Question: I have a problem in my App. I set a badge value at one of the tabs in the UITabBar. The Badge value is correctly red and the circle around the badge value is correctly in white. The problem is, that the color of the text is gray (160, 160, 160). It is the same color like the normal state tabbaritem text is, but I set this color nowhere in the app code and I do not know where this color come from.
I searched for that issue in the whole net since weeks but I cannot find any solution. The only answer I found everywhere is, that it is not possible to change the color of the text of the badge value. But if it is not possible, why is it changed in my app?
I hope, that somebody can help me with that issue...
- <URL>- -
---
Edit 02.11.2012 - Code
Creation of TabBarController:
'''
#import "ExtendedTabBarController.h"
#import "configuration.h"
@implementation ExtendedTabBarController
- (void)viewDidLoad {
[super viewDidLoad];
[[UITabBarItem appearance] setTitleTextAttributes:[NSDictionary dictionaryWithObjectsAndKeys: [UIColor colorWithRed:207.0/255.0 green:70.0/255.0 blue:61.0/255.0 alpha:1], UITextAttributeTextColor, [UIFont fontWithName:@"KievitPro-Regular" size:10.0], UITextAttributeFont, nil] forState:UIControlStateSelected];
[[UITabBarItem appearance] setTitleTextAttributes:[NSDictionary dictionaryWithObjectsAndKeys: [UIColor colorWithRed:255.0/255.0 green:255.0/255.0 blue:255.0/255.0 alpha:1], UITextAttributeTextColor, [UIFont fontWithName:@"KievitPro-Regular" size:10.0], UITextAttributeFont, nil] forState:UIControlStateNormal];
[self.tabBar sizeToFit];
UIView *tabbarBackgroundColorView = [[UIView alloc] initWithFrame:CGRectMake(0.0, 0, self.view.bounds.size.width, 49)];
[tabbarBackgroundColorView setBackgroundColor:[UIColor colorWithRed:233.0/255.0 green:233.0/255.0 blue:233.0/255.0 alpha:1]];
[self.tabBar insertSubview:tabbarBackgroundColorView atIndex:0];
}
- (void)viewDidUnload {
[super viewDidUnload];
}
- (void)viewWillAppear:(BOOL)animated {
[super viewWillAppear:animated];
}
- (BOOL)shouldAutorotateToInterfaceOrientation:(UIInterfaceOrientation)interfaceOrientation {
return UIInterfaceOrientationIsPortrait(interfaceOrientation); // only portrait orientation
}
/**
* orientation for iOS6
**/
-(NSUInteger)supportedInterfaceOrientations{
return UIInterfaceOrientationMaskPortrait;
}
@end
'''
Call in AppDelegate:
'''
ExtendedTabBarController *tabBarController = [[ExtendedTabBarController alloc] init];
[self setTabBarController:tabBarController];
[[UITabBar appearance] setBackgroundImage:[UIImage imageNamed:@"menu_bg"]];
// code for initialize View- and NavigationControllers...
self.tabBarController.viewControllers = @[highlightsNavigationController, categoryNavigationController, searchNavigationController, favoritesNavigationController, imprintNavigationController];
self.window.rootViewController = self.tabBarController;
[[UITabBar appearance] setSelectionIndicatorImage:[[UIImage alloc] init]];
'''
Set the badge value:
'''
int viewCount = 0;
NSUserDefaults * defs = [NSUserDefaults standardUserDefaults];
NSDictionary * dict = [defs dictionaryRepresentation];
for (id key in dict) {
if([key rangeOfString:@"_highlighted"].location != NSNotFound && [[[dict objectForKey:key] objectAtIndex:0] isEqualToString:@"YES"]) {
viewCount++;
}
}
UITabBarItem *tbi = (UITabBarItem *)[self.tabBarController.tabBar.items objectAtIndex:3];
if(viewCount <= 0) {
tbi.badgeValue = nil;
} else {
tbi.badgeValue = nil;
tbi.badgeValue = [NSString stringWithFormat:@"%d", viewCount];
}
'''
Code for overwritten UILabel:
'''
// -- file: UILabel+VerticalAlign.h
#pragma mark VerticalAlign
@interface UILabel (VerticalAlign)
- (void)alignTop;
- (void)alignBottom;
- (void)awakeFromNib;
-(id)initWithFrame:(CGRect)frame;
@end
#import "UILabel+VerticalAlign.h"
// -- file: UILabel+VerticalAlign.m
@implementation UILabel (VerticalAlign)
- (void)alignTop {
CGSize fontSize = [self.text sizeWithFont:self.font];
double finalHeight = fontSize.height * self.numberOfLines;
double finalWidth = self.frame.size.width; //expected width of label
CGSize theStringSize = [self.text sizeWithFont:self.font constrainedToSize:CGSizeMake(finalWidth, finalHeight) lineBreakMode:self.lineBreakMode];
int newLinesToPad = (finalHeight - theStringSize.height) / fontSize.height;
for(int i=0; i<newLinesToPad; i++)
self.text = [self.text stringByAppendingString:@"
"];
}
- (void)alignBottom {
CGSize fontSize = [self.text sizeWithFont:self.font];
double finalHeight = fontSize.height * self.numberOfLines;
double finalWidth = self.frame.size.width; //expected width of label
CGSize theStringSize = [self.text sizeWithFont:self.font constrainedToSize:CGSizeMake(finalWidth, finalHeight) lineBreakMode:self.lineBreakMode];
int newLinesToPad = (finalHeight - theStringSize.height) / fontSize.height;
for(int i=0; i<newLinesToPad; i++)
self.text = [NSString stringWithFormat:@"
%@",self.text];
}
- (void)awakeFromNib
{
[super awakeFromNib];
[self setFont:[UIFont fontWithName:@"KievitPro-Regular" size:12.0]];
}
-(id)initWithFrame:(CGRect)frame
{
id result = [super initWithFrame:frame];
if (result) {
[self setFont:[UIFont fontWithName:@"KievitPro-Regular" size:12.0]];
}
return result;
}
@end
'''
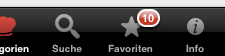
Answer: I found a solution for my problem on my own:
I must remove the following lines from the overwritten UILabel:
'''
- (void)awakeFromNib
{
[super awakeFromNib];
[self setFont:[UIFont fontWithName:@"KievitPro-Regular" size:12.0]];
}
-(id)initWithFrame:(CGRect)frame
{
id result = [super initWithFrame:frame];
if (result) {
[self setFont:[UIFont fontWithName:@"KievitPro-Regular" size:12.0]];
}
return result;
}
'''
Maybe someone can explain me, why this lines change the text color of the badge value, before we can close this post?